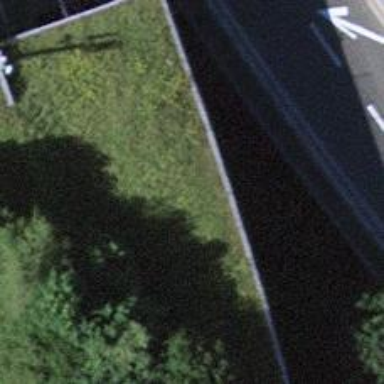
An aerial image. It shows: Tunnel.